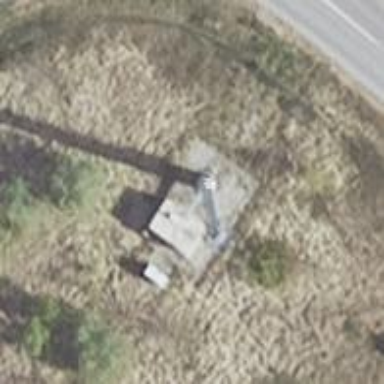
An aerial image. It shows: Communication tower.